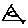
Label: triangle